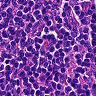
Metastatic tissue present: no